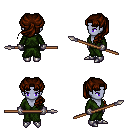
a pixel art fantasy rpg character, female body template, dark elf, purple skin, green robe, magenta pants, brown princess hairstyle, metal gloves, metal boots, spear, four views (front, back, left, right), 2x2 character sprite sheet, small pixel art, hard edges, no anti-aliasing